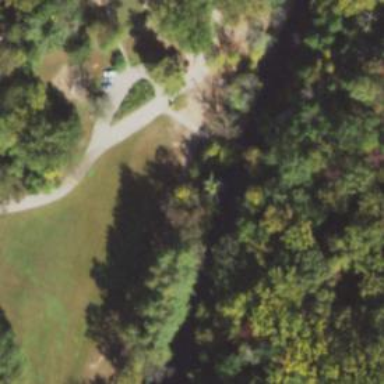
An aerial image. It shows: Culvert tunnel.